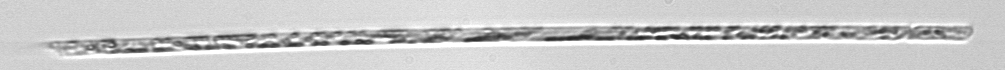
Label: Rhizosolenia